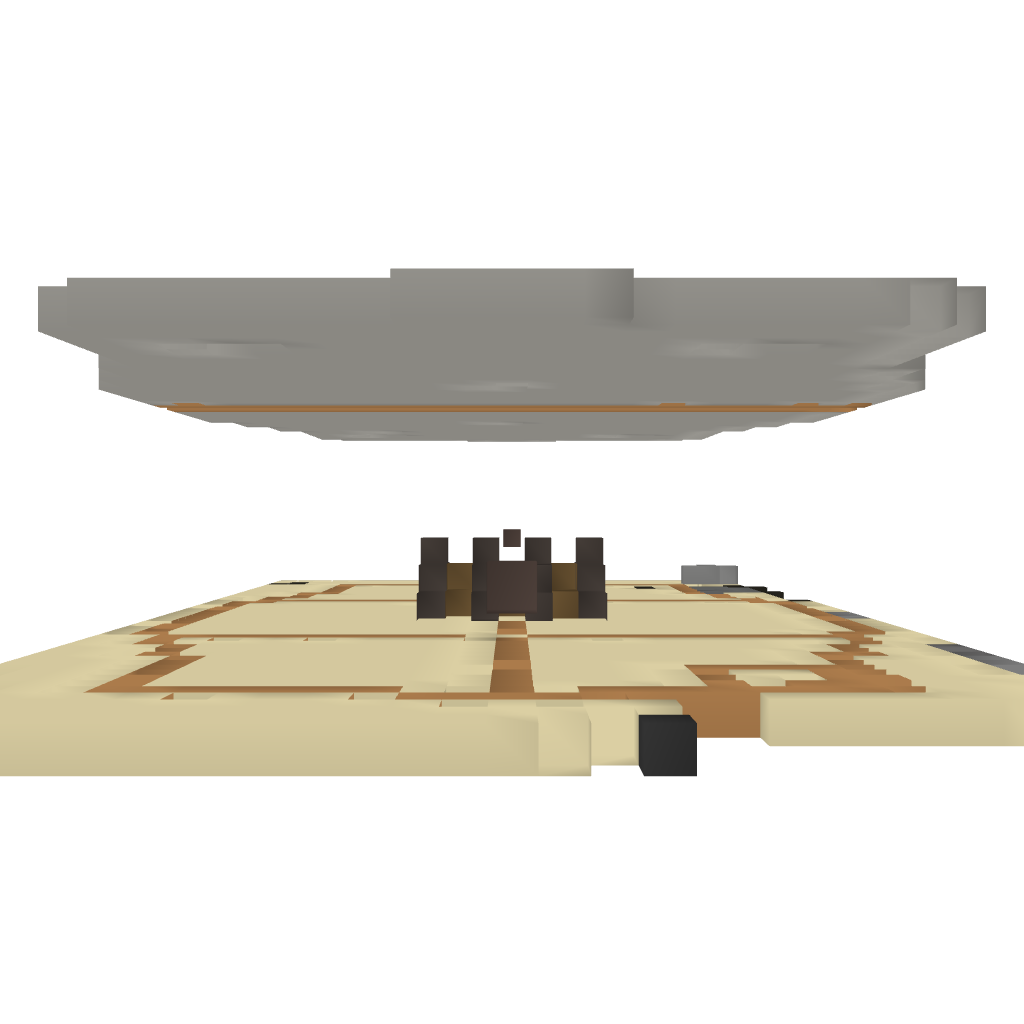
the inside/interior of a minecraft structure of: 1 V 1 PVP arena